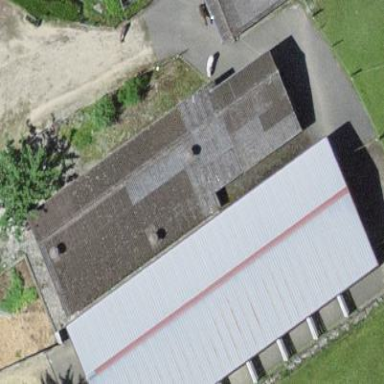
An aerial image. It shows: Stable building.